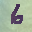
Label: 6